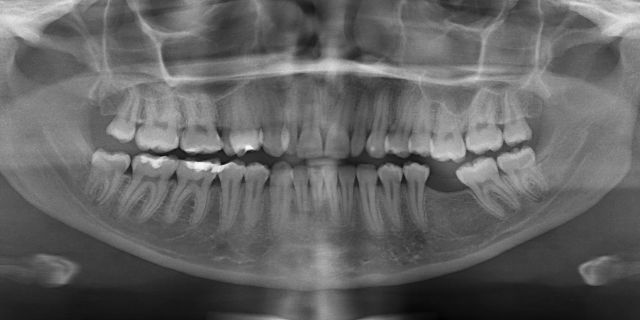
adult